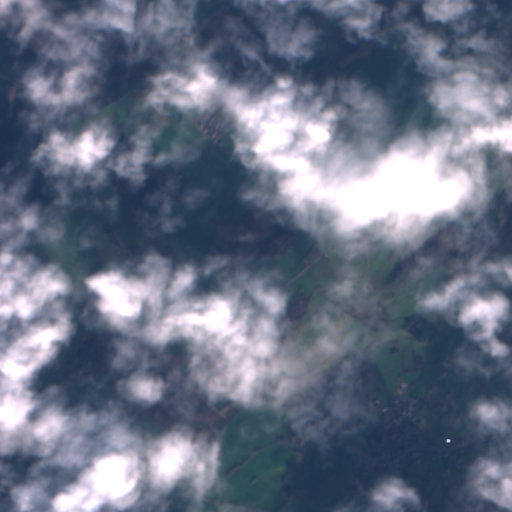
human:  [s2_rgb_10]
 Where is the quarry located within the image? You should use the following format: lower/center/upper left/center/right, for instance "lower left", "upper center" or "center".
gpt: The quarry is located in the center right of the image.
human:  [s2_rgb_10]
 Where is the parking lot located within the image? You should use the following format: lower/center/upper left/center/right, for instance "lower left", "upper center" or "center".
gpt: There is no parking lot in the image.